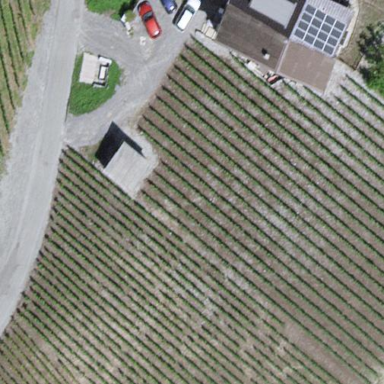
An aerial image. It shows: Vineyard where grapes are grown.